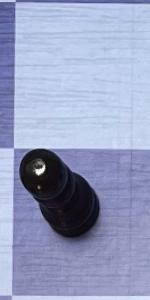
Label: Pawn_Black